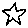
Label: star